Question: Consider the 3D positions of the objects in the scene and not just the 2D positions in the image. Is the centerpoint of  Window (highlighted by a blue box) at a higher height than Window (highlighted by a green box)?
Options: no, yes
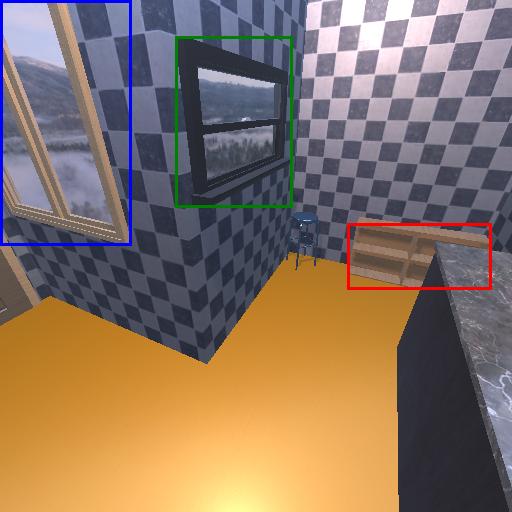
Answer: no